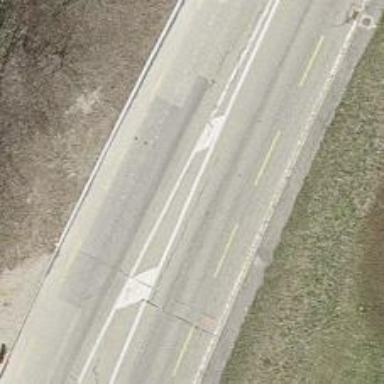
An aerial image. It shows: Primary highway with dedicated lane for cyclists.